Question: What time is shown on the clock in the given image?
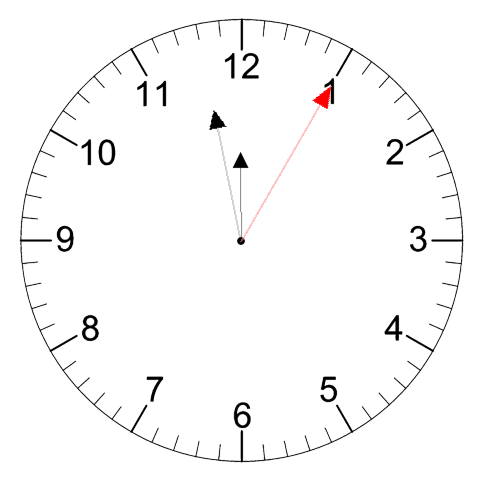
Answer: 11:58:05